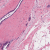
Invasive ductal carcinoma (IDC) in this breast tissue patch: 0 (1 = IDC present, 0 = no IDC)